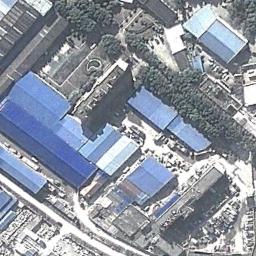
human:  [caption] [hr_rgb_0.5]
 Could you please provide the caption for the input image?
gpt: The industrial area has lots of industrial equipment and some blue workshops of different sizes and a green belt is also in the industrial area .

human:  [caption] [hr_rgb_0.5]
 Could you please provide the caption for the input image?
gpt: In an industrial area, There are neatly planned factories and roads, Green belts, And parking lots for cars and trucks .

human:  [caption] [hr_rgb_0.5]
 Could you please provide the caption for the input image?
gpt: There are few houses in the industrial area .

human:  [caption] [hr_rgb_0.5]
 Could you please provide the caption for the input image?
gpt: There are many houses of different shapes and sizes in the industrial zone .

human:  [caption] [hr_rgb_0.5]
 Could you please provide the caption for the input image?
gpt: There are some blue buildings and green trees on the industrial area .